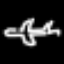
Label: airplane